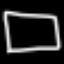
Label: square